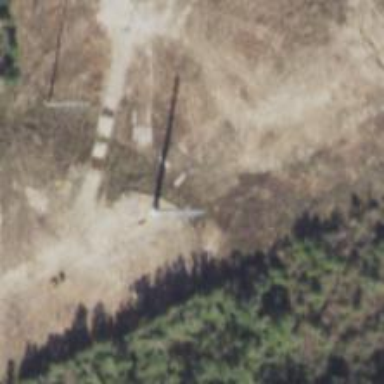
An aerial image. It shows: Power pole.